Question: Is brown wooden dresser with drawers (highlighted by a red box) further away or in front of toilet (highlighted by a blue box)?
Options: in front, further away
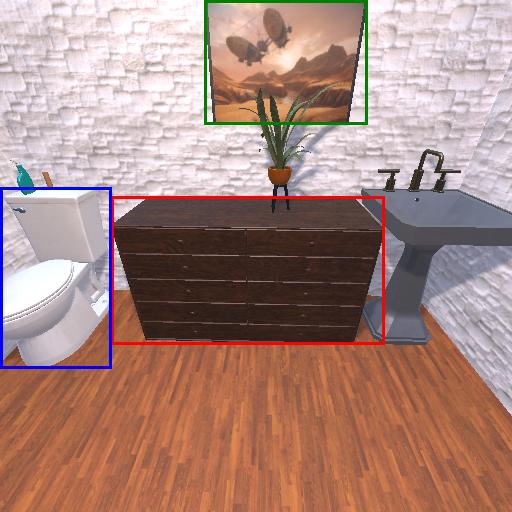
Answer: in front